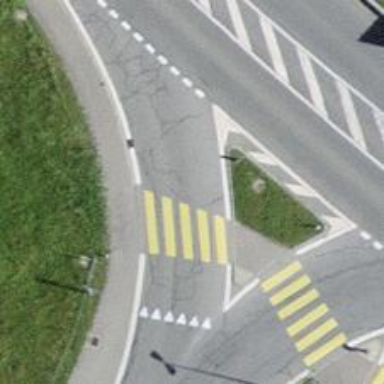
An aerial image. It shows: Uncontrolled zebra crossing.